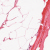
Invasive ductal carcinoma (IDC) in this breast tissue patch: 0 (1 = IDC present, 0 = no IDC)